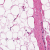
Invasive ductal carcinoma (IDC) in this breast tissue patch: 0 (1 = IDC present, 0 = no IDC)